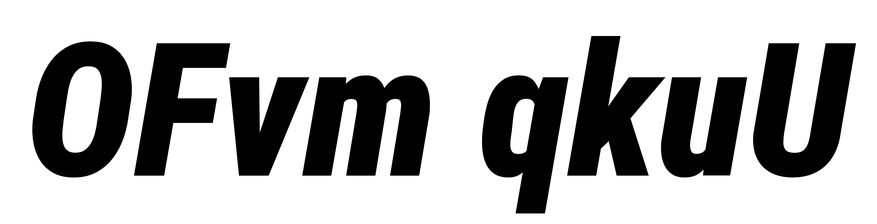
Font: Roboto-Italic_Condensed_Black_Italic